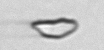
Label: detritus_transparent